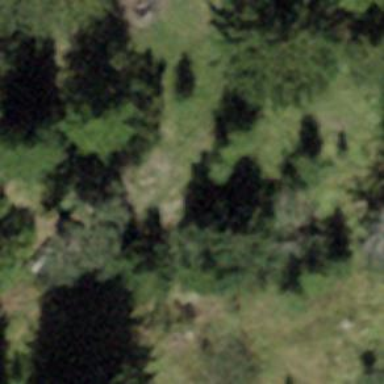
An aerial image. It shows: Brown bench in the vicinity.